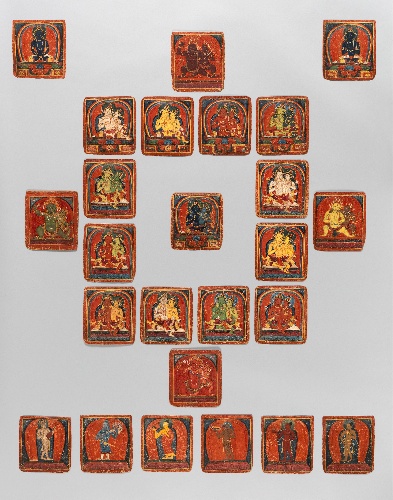
Date: early 15th century
Object type: Initiation card
Classification: Paintings
Medium: Opaque watercolor on paper
Culture: Tibet
Dimensions: Each 6 1/4 x 5 3/4 in. (16 x 14.5 cm)
Department: Asian Art
Credit line: Rogers Fund, 2000
Accession year: 2000
Repository: Metropolitan Museum of Art, New York, NY
Tags: Buddhism|Bodhisattvas|Buddha|Deities